Question: I have the following int[] in my database:
'''
'{0}'
'{0,0}'
'{0,0,0}'
'{0,0,0,0}'
'''
This column is used to sort my tree data. Now when a parent updates it's order the children should also update. For example if the second record updates it's order to 1 it should result in the following.
'''
'{0}'
'{0,1}'
'{0,1,0}'
'{0,1,0,0}'
'''
So I was wondering what the query would be to update record 3 and 4. In case it's not clear what I am asking leave a comment I can add additional information.

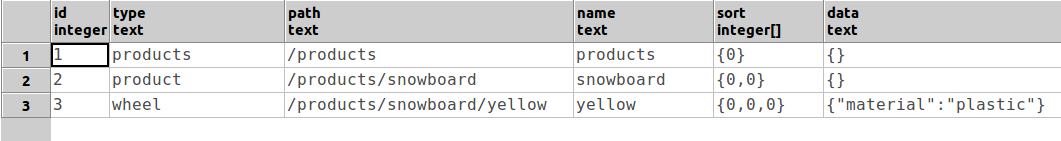
Answer: '''
update t
set sort[2] = 1
where sort[1:2] = array[0,0]
'''